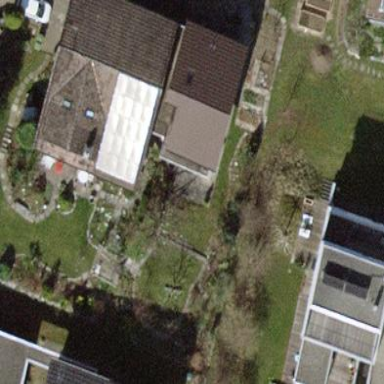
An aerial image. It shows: Semi-detached house.